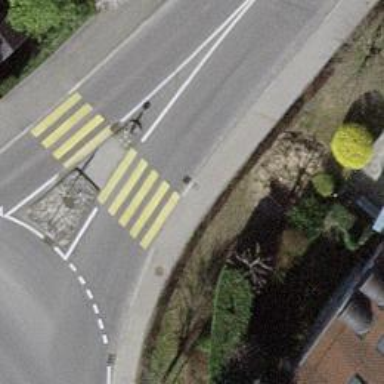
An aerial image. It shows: Uncontrolled crossing on the road.